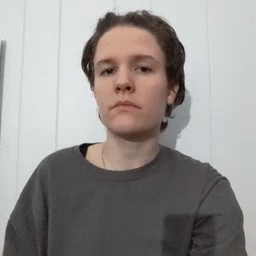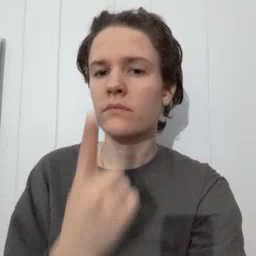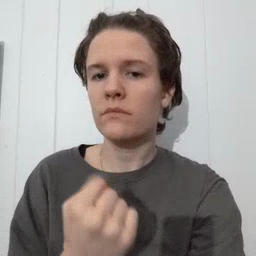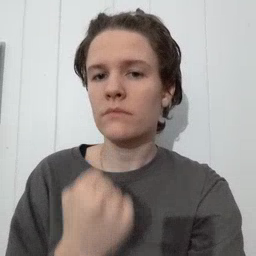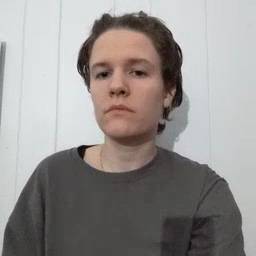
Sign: red